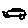
Label: car